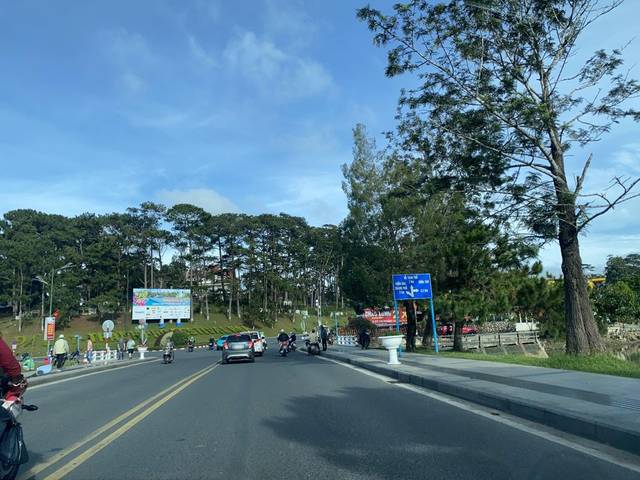
Region: Vietnam
Coordinates: 11.94, 108.447